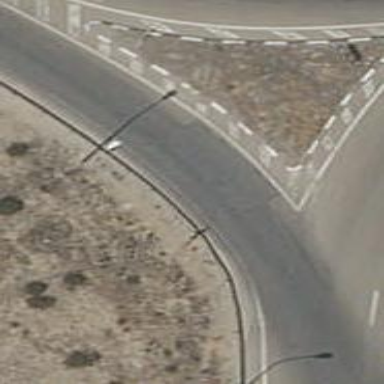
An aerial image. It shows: Road with "give way" sign.